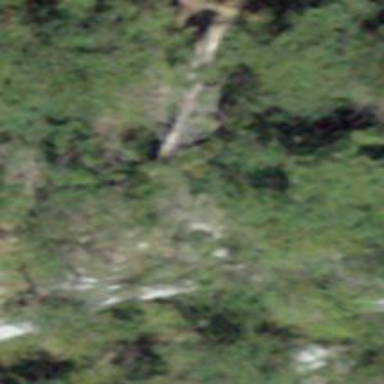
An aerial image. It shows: Cliff in nature.